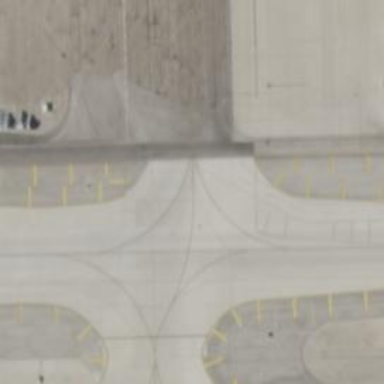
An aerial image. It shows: Image of taxiway at airport.